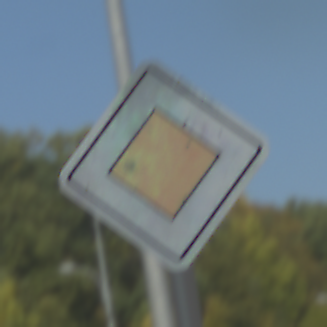
Verkehrszeichen: Vorfahrtsstrasse
Umgebung: Outdoor, Suburban
Tageszeit: MorningAfternoon
Wetter: Clear
Licht: Natural
Jahreszeit: NotSpecified
Kontrast: HighContrast